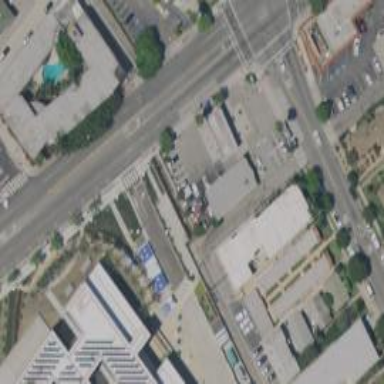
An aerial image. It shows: Retail alleyway used as service road.